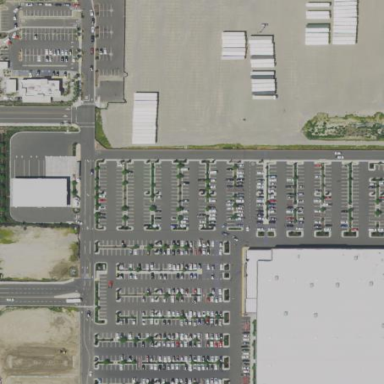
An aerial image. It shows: Retail area.